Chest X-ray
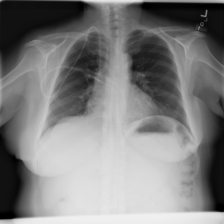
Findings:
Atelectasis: negative
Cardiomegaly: negative
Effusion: negative
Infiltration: negative
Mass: negative
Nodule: negative
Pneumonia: negative
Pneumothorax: negative
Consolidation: negative
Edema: negative
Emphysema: negative
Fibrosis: negative
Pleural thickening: negative
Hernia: negative